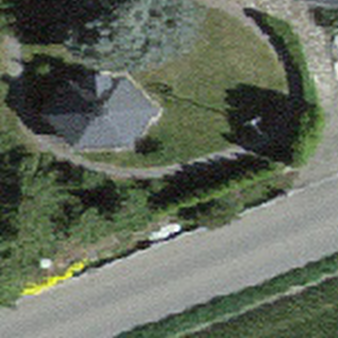
Label: other